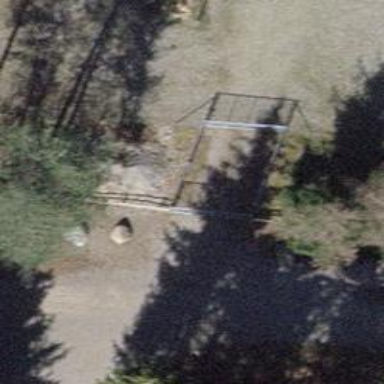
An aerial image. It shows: Fence.